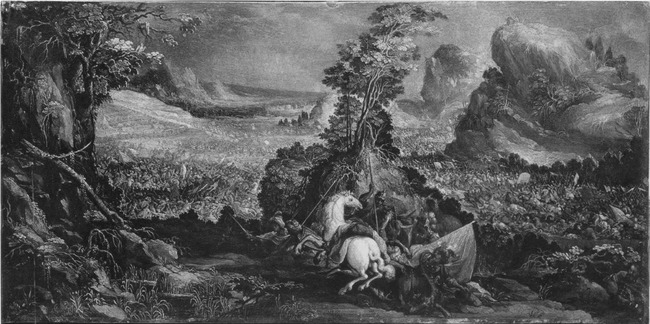
Title: De Israëlieten verslaan de Amalekieten, omdat Aäron en Hur Mozes' armen ophouden (Exodus 7:8-16)
Artist: Vitus Heinrich
Earliest date: 1641
Latest date: 1641
Genre: painting
Keywords: Old Testament and Apocrypha, combat (war), landscape (genre)